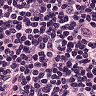
Metastatic tissue present: yes